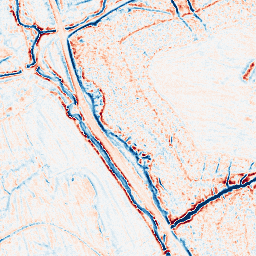
Category: edge_preserving
Decomposition family: bilateral
Decomposition parameters: d: 9
sigma_color: 100
sigma_space: 25
Upsampling method: lanczos
Upsampling parameters: scale: 8
Upsampling scale: 8